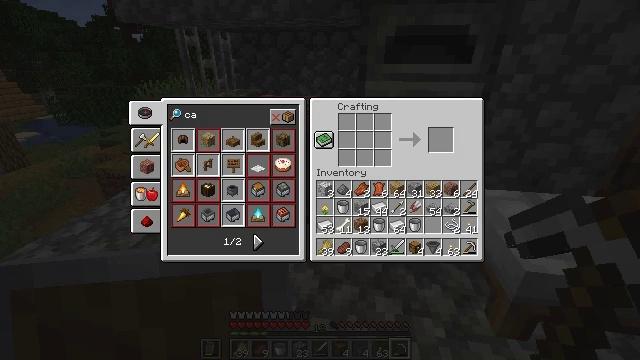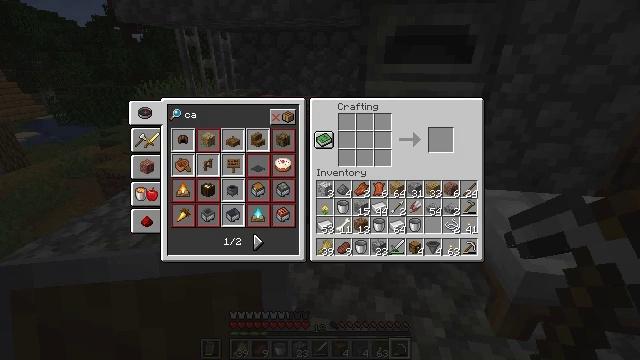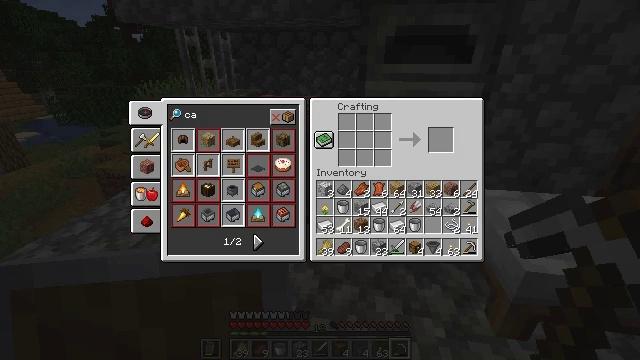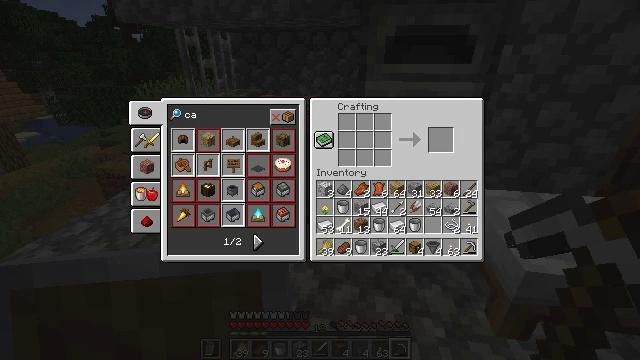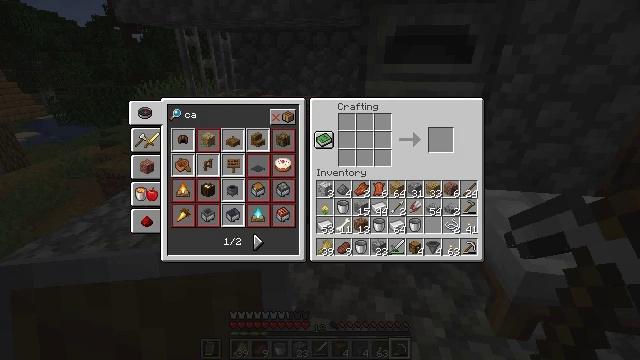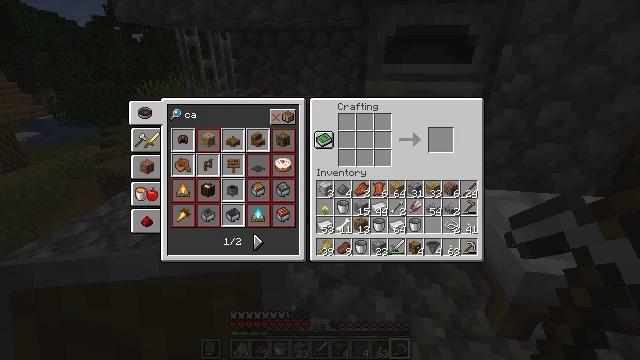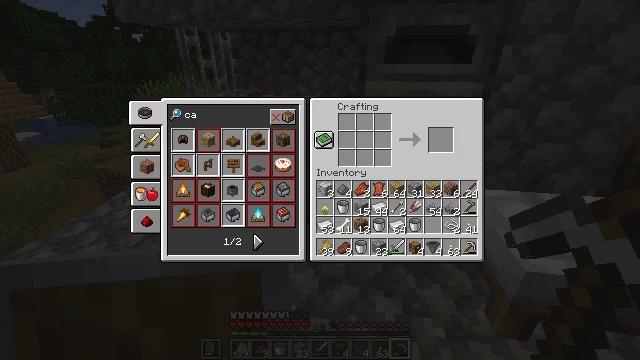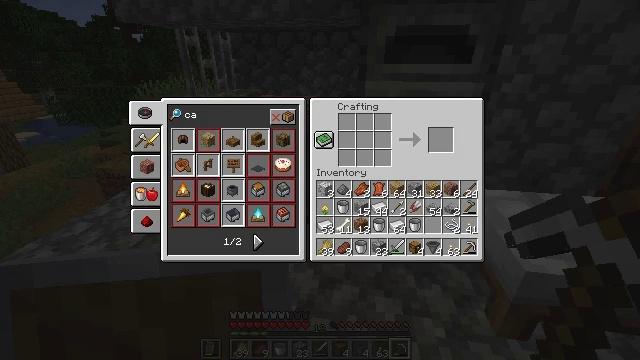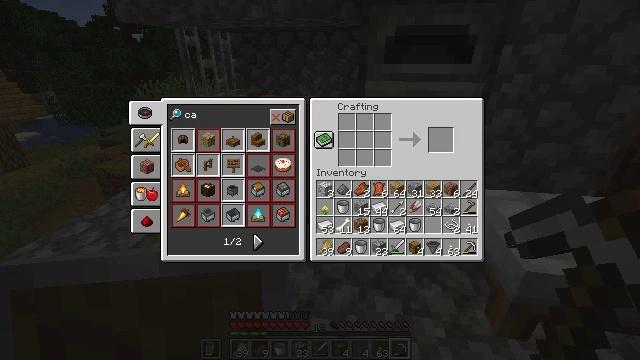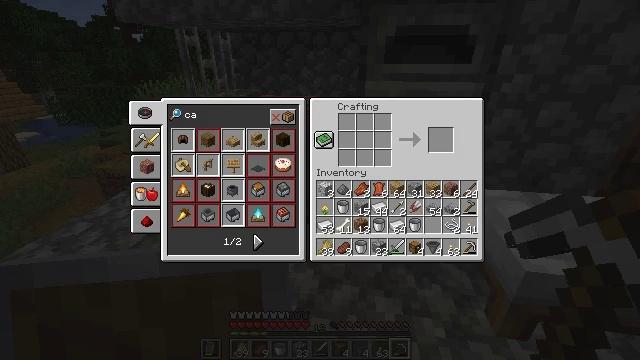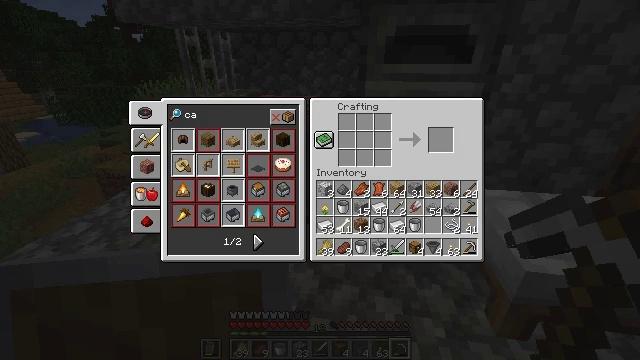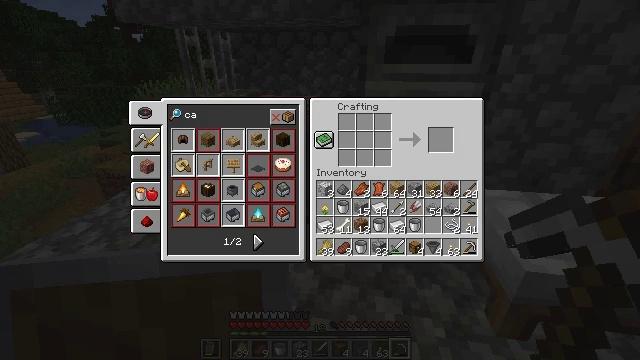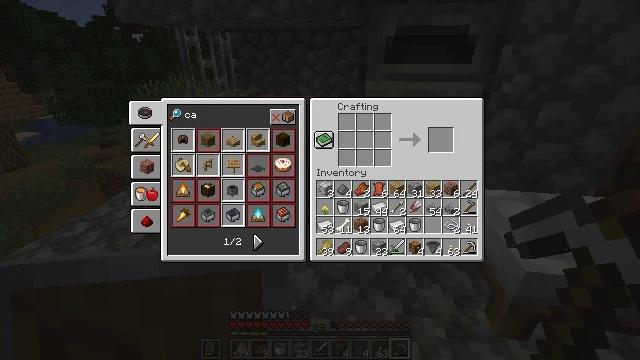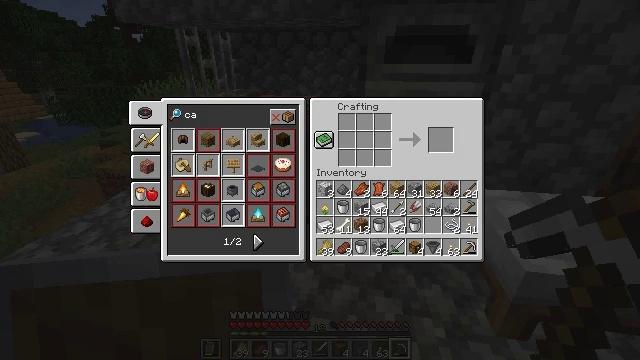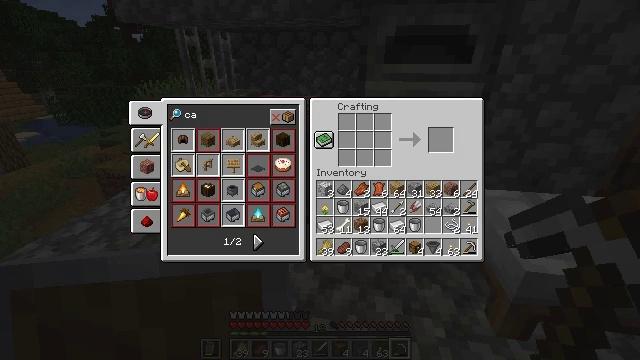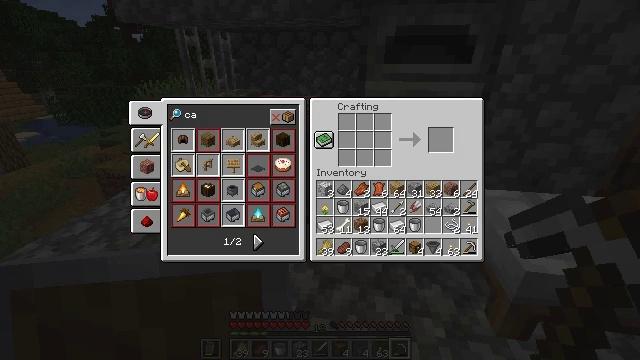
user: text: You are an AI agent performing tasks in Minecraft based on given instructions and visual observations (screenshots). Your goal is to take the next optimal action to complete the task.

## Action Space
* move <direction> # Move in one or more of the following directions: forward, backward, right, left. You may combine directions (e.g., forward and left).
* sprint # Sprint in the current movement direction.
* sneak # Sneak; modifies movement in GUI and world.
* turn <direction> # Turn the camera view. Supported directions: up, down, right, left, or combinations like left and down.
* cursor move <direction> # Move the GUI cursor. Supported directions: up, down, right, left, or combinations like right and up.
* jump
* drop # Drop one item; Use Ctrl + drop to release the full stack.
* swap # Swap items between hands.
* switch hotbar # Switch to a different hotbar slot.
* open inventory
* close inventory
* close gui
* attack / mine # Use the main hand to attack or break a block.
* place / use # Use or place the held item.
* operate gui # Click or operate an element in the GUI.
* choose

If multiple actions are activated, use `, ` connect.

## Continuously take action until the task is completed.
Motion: motion action
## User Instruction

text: Combine oak planks and sticks to craft an oak sign.
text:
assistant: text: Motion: no_op
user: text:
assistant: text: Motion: no_op
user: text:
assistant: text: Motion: no_op
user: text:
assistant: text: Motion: no_op
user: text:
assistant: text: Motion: no_op
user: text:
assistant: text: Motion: no_op
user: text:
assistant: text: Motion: no_op
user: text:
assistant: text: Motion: no_op
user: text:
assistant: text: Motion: no_op
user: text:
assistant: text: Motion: no_op
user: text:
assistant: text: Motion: no_op
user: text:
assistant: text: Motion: no_op
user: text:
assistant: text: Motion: no_op
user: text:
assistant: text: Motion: no_op
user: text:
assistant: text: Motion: no_op
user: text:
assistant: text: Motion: no_op
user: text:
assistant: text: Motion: no_op
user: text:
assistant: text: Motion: no_op
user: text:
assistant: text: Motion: no_op
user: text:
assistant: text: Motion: no_op
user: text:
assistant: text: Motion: no_op
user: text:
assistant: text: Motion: no_op
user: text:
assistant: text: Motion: no_op
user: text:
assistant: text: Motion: no_op
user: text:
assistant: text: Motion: no_op
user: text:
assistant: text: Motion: no_op
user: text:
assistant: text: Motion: no_op
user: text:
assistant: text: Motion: no_op
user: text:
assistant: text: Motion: no_op
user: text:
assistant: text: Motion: no_op